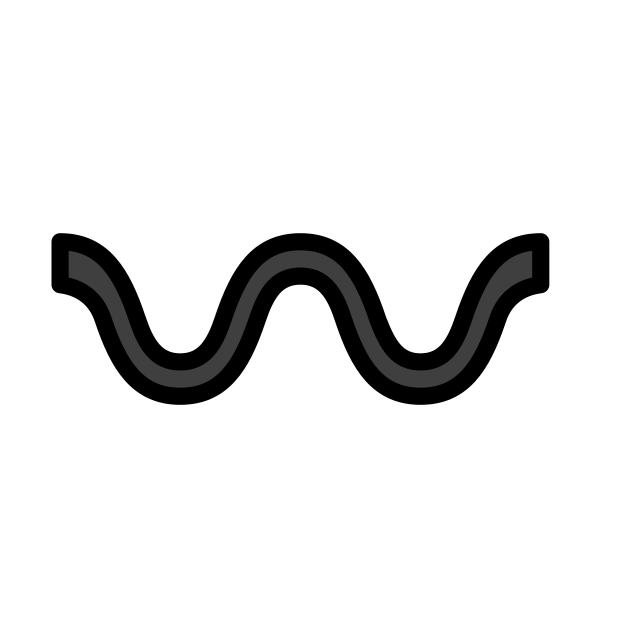
wavy dash